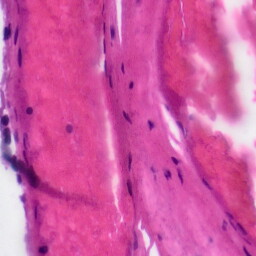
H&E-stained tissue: Tonsil